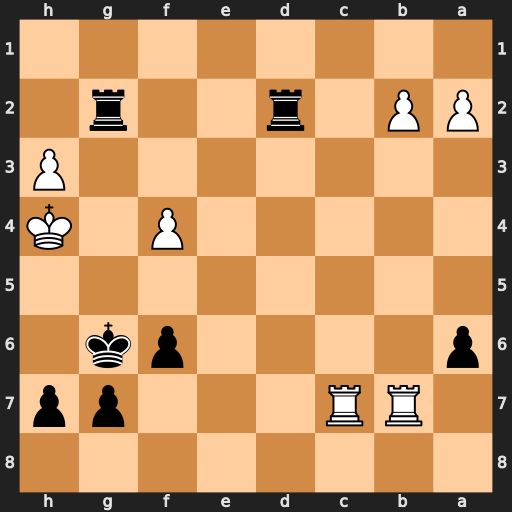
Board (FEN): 8/1RR3pp/p4pk1/8/5P1K/7P/PP1r2r1/8
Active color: b
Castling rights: -
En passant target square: -
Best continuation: Kh6 Rxg7 Rxg7